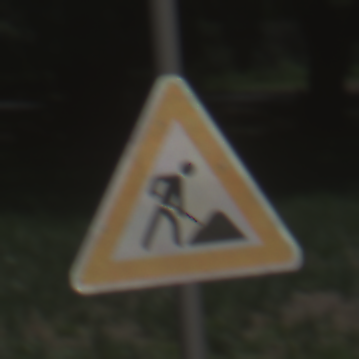
Verkehrszeichen: Arbeitsstelle
Umgebung: Outdoor, Nature
Tageszeit: Midday
Wetter: Clear
Licht: Natural
Jahreszeit: Summer
Kontrast: HighContrast